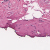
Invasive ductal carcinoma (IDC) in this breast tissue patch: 0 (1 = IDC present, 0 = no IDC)